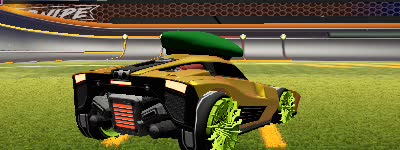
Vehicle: breakout